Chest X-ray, AP view. Patient: 56 years old, sex F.
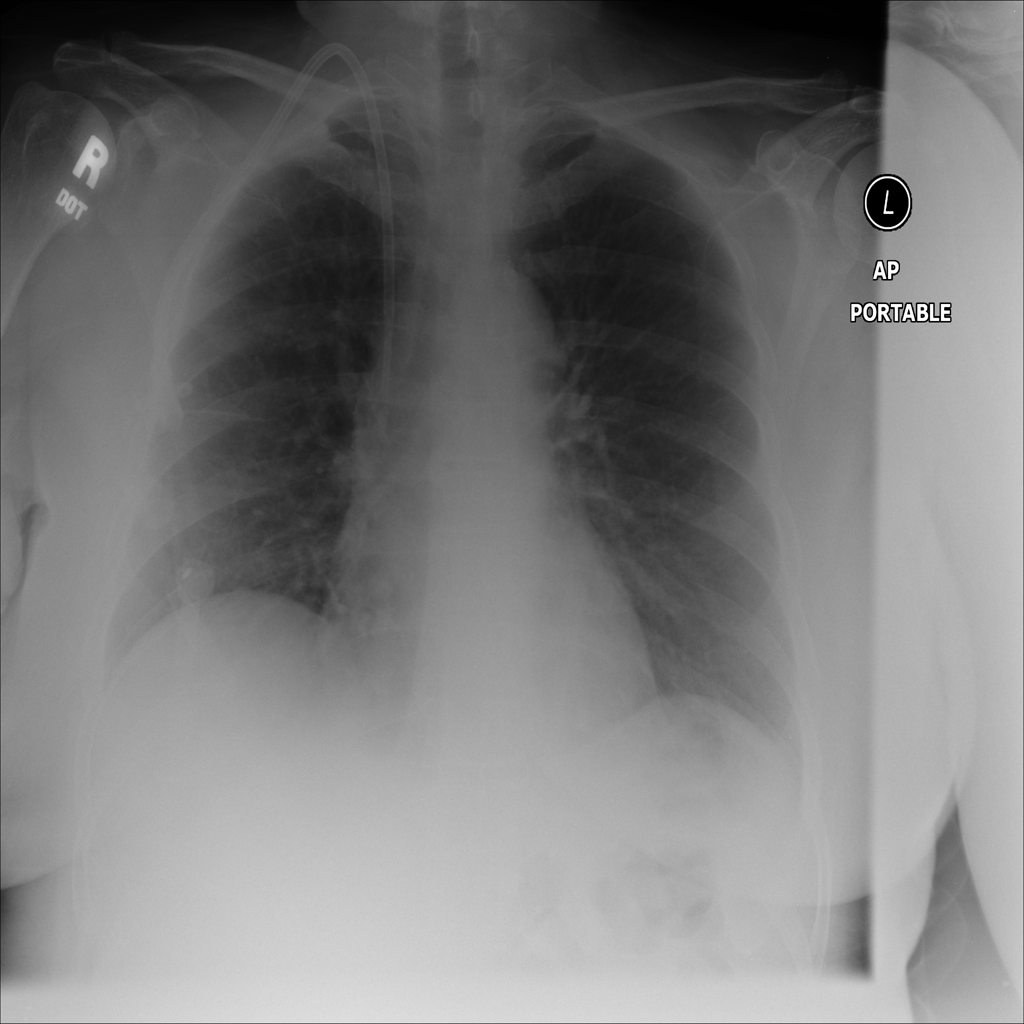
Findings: No Finding